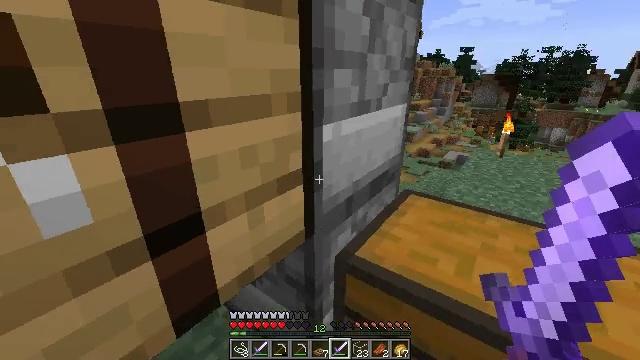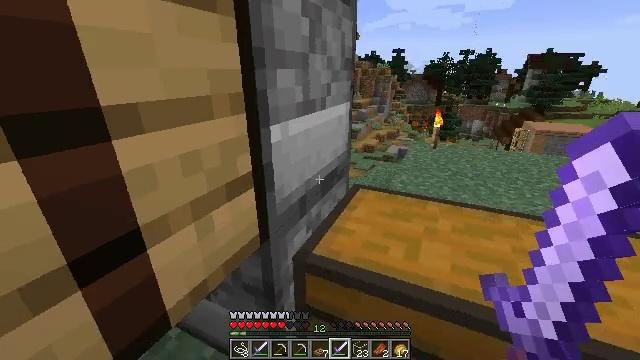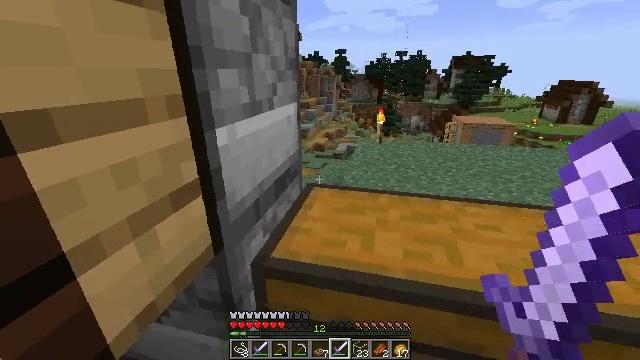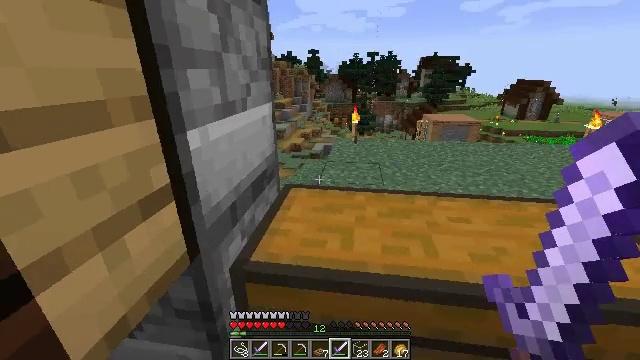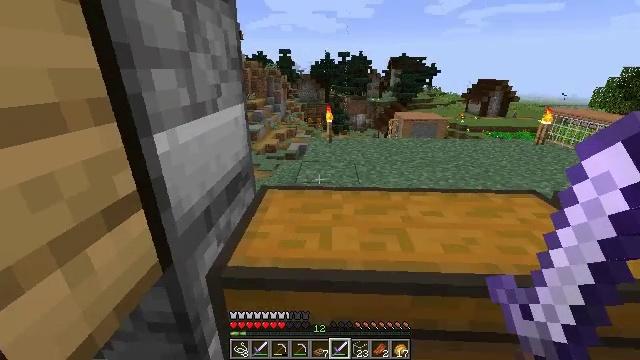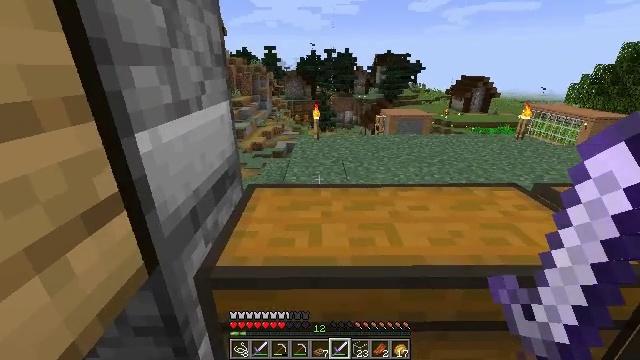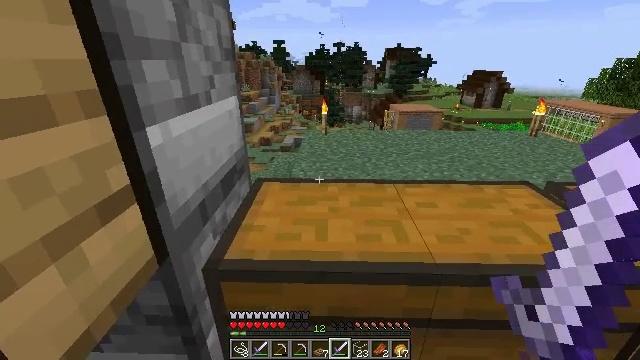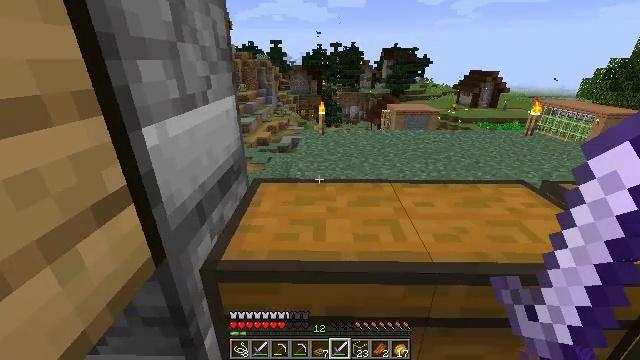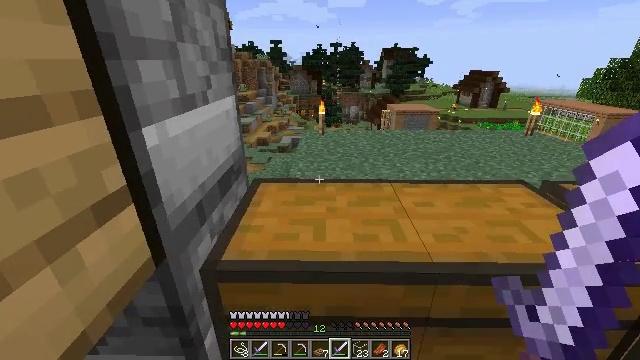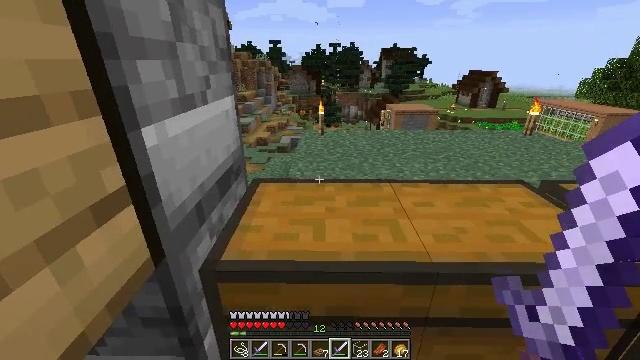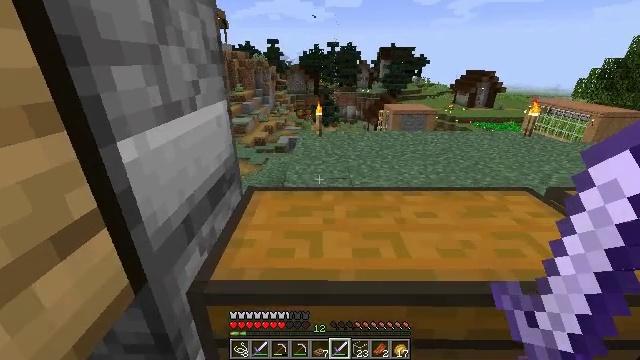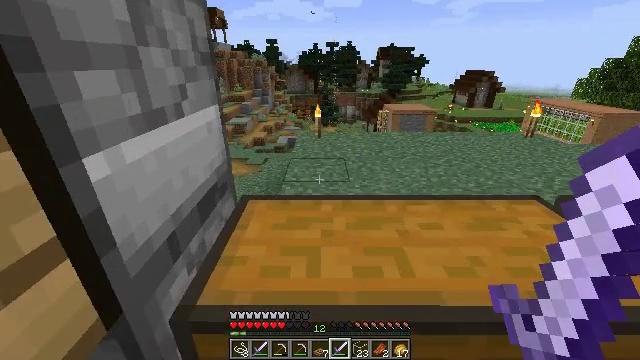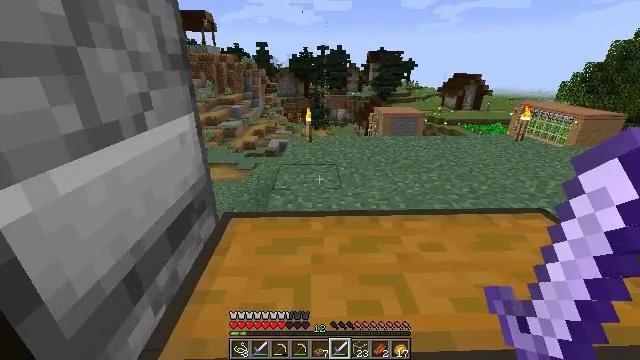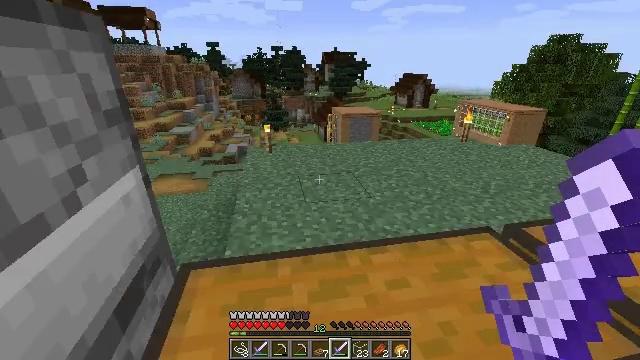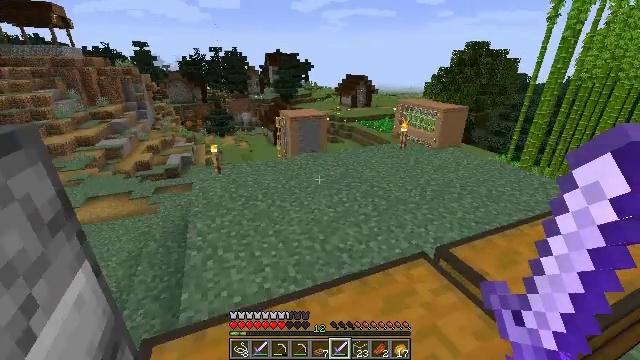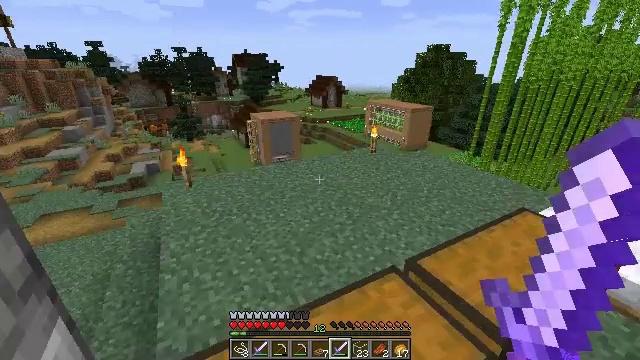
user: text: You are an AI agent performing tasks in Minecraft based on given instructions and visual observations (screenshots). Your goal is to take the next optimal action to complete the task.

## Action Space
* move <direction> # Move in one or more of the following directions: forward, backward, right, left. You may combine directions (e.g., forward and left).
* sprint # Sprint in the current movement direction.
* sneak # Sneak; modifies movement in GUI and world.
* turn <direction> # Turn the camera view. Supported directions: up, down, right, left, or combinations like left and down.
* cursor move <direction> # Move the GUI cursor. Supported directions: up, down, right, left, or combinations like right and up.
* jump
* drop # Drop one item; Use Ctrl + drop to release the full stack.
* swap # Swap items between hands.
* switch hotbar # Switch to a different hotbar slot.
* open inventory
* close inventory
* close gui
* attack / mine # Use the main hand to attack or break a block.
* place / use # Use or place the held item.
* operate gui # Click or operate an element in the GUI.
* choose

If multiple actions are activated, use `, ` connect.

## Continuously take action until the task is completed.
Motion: motion action
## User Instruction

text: Gather materials to craft a book.
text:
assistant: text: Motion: turn right
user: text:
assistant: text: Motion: turn right
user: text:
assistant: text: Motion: turn right
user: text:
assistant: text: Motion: turn right
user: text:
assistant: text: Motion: turn right
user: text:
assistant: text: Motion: turn left and down
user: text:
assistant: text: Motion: no_op
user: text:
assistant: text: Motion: no_op
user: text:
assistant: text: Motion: no_op
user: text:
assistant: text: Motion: move forward
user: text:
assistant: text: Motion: move forward
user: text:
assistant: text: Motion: move forward, turn right
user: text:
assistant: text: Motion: move forward, turn right, jump
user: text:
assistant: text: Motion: move forward, turn right, jump
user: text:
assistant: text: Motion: move forward, turn right, jump
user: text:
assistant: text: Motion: move forward, turn right, jump
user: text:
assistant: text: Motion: move forward, jump
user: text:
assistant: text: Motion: move forward, jump
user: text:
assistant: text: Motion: move forward, jump
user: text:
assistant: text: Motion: move forward, jump
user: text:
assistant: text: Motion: move forward, jump
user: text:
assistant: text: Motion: move forward, sprint, turn left, jump
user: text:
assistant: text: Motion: move forward, sprint, turn left, jump
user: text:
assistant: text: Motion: move forward, sprint, turn left, jump
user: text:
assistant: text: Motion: move forward, sprint, turn left, jump
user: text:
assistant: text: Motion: move forward, sprint, jump
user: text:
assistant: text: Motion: move forward, jump
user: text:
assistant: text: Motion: move forward, jump
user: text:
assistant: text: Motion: move forward, jump
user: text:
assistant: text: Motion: move forward, jump